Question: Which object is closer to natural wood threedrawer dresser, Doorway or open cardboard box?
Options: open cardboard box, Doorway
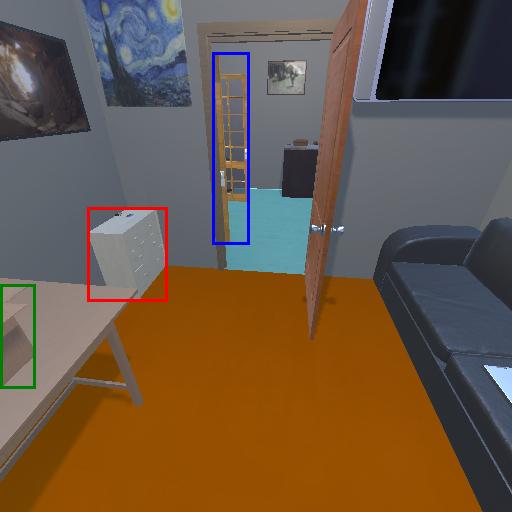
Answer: open cardboard box